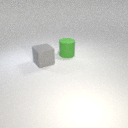
large gray rubber cube in front of large green rubber cylinder